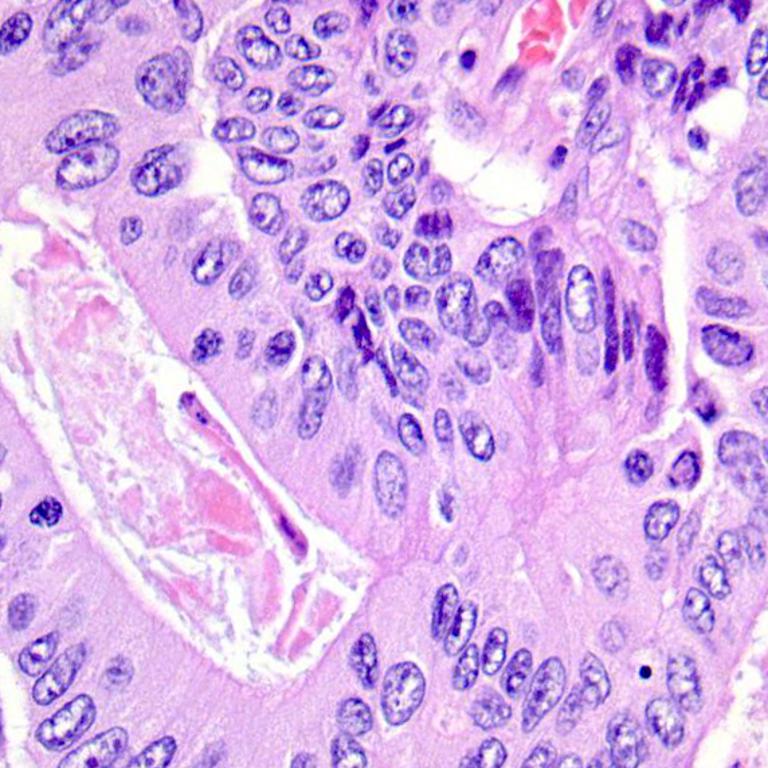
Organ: colon
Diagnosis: adenocarcinomas